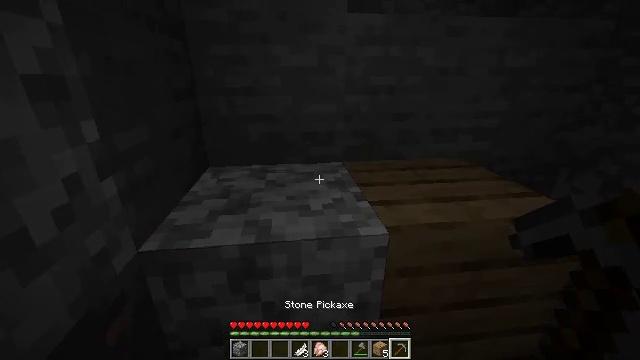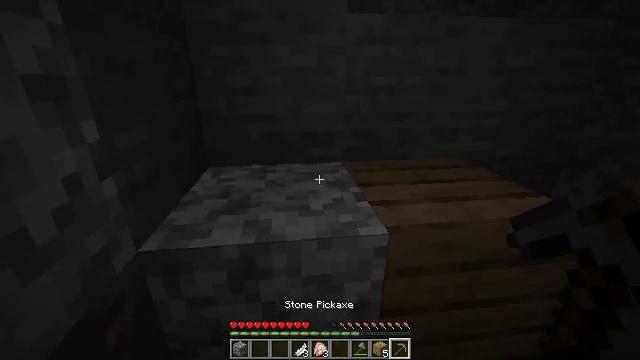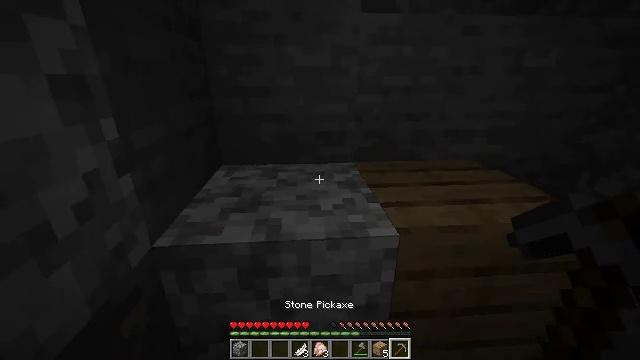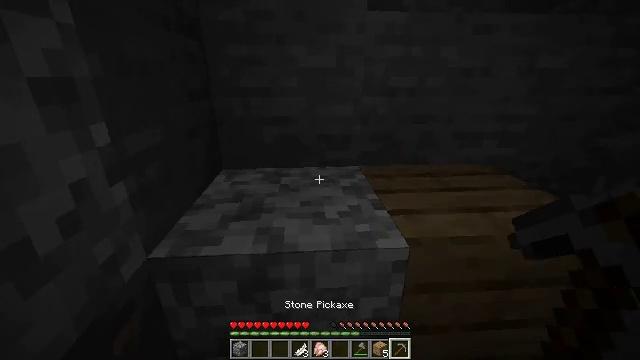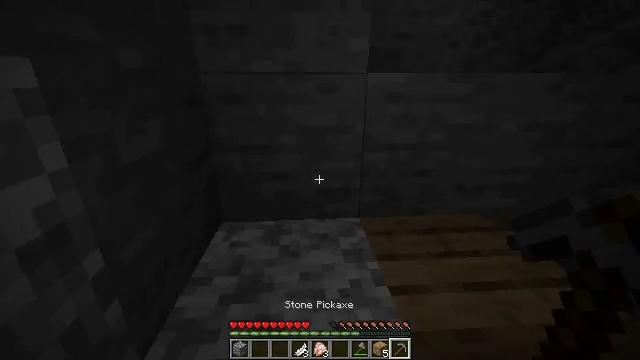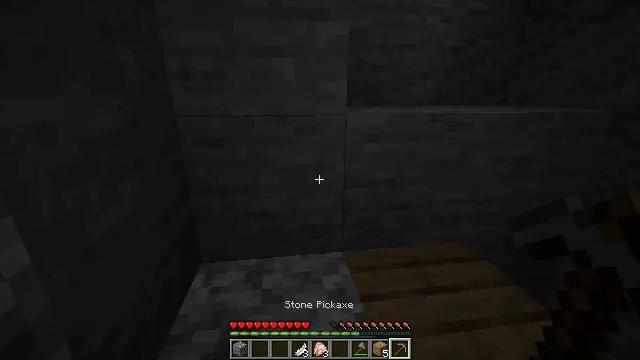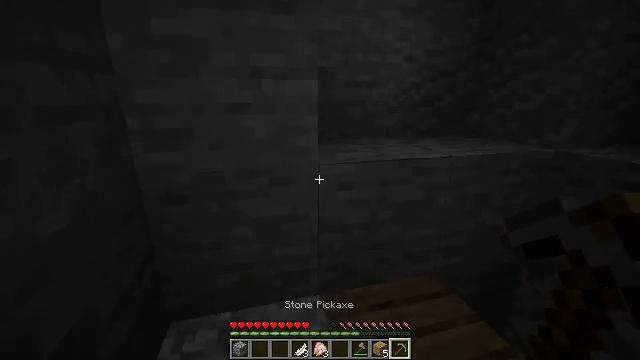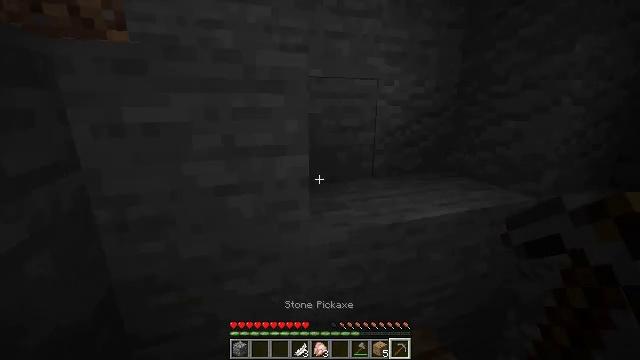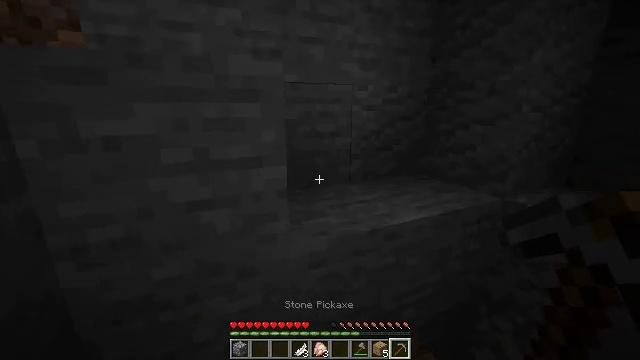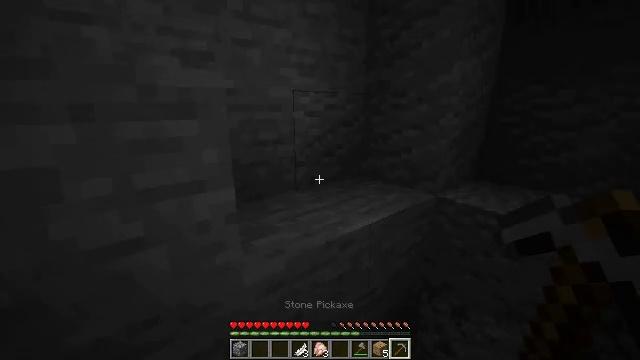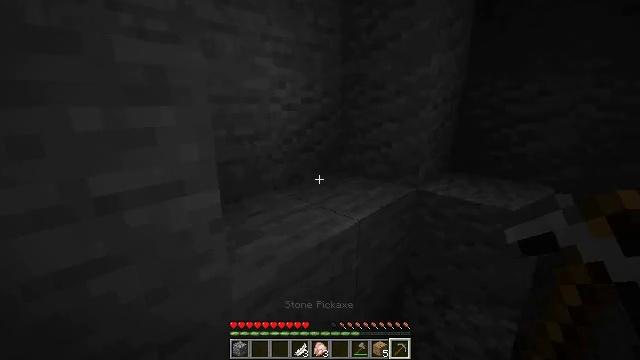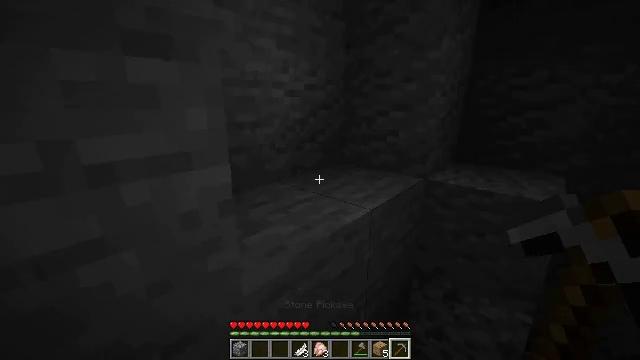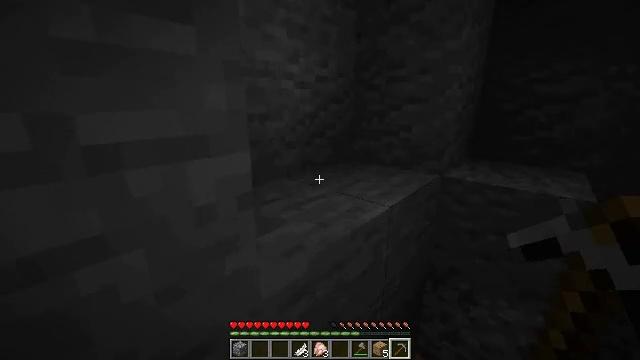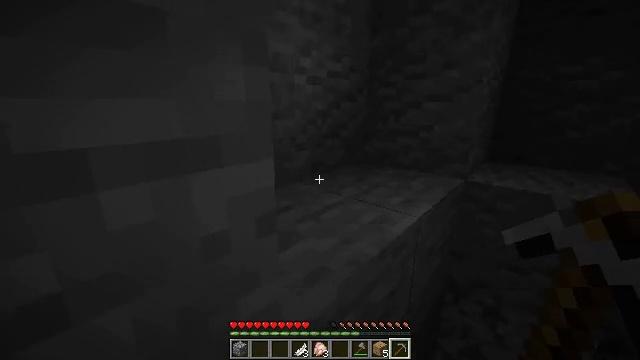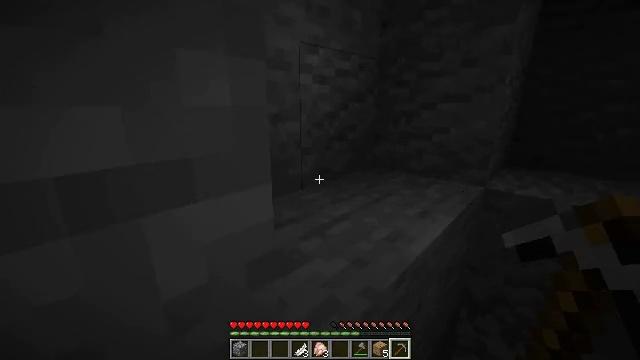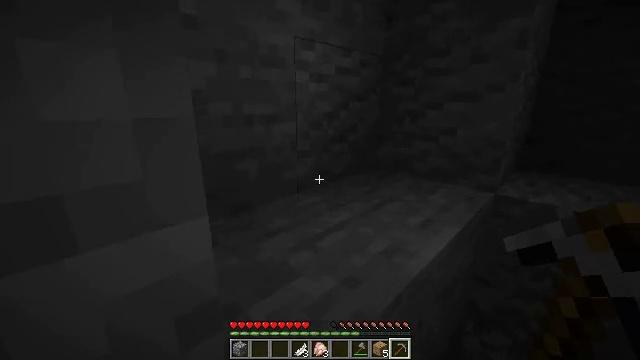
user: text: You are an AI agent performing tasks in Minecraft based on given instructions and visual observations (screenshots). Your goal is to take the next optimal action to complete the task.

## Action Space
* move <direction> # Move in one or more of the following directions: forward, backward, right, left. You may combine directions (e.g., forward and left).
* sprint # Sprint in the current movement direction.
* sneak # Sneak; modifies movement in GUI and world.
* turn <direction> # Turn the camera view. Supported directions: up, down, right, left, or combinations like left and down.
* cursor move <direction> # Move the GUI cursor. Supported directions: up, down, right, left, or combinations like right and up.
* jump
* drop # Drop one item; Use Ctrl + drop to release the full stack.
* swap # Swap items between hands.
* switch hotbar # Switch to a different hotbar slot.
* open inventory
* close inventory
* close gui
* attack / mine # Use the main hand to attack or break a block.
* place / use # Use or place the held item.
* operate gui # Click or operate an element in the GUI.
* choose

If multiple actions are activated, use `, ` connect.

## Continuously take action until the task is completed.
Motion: motion action
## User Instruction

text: Chop the stripped oak wood logs.
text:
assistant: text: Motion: no_op
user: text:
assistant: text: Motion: turn left
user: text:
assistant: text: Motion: move forward
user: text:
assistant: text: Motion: move forward, jump
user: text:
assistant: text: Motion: move forward, turn right and up, jump
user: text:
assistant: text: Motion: move forward and move left, turn right and up, jump
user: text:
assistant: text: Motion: move forward and move left, turn right and up, jump
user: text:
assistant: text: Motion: move forward and move left, turn right, jump
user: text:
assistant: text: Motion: move forward and move left, turn right, jump
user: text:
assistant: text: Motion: move forward and move left, turn right
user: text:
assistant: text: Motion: move forward and move left, turn right
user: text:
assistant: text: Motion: move forward
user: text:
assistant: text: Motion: move forward
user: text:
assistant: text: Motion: move forward, turn left
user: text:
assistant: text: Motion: move forward, turn left
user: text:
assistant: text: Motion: move forward, turn left, jump
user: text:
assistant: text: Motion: move forward, turn left, jump
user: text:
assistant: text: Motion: move forward, turn left, jump
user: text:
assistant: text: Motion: move forward, jump
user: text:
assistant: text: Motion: move forward, jump
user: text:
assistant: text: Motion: move forward, turn left, jump
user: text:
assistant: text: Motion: move forward, turn left
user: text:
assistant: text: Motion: move forward, turn left
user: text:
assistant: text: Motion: move forward, turn left, jump
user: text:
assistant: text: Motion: move forward, turn left, jump
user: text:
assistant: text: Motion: move forward, turn left and down, jump
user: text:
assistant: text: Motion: move forward, turn left and down, jump
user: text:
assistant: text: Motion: move forward, turn left, jump
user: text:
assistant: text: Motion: move forward, jump
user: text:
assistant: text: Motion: move forward, jump